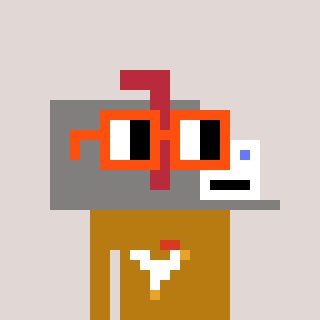
a pixel art character with square orange glasses, a mailbox-shaped head and a gold-colored body on a warm background